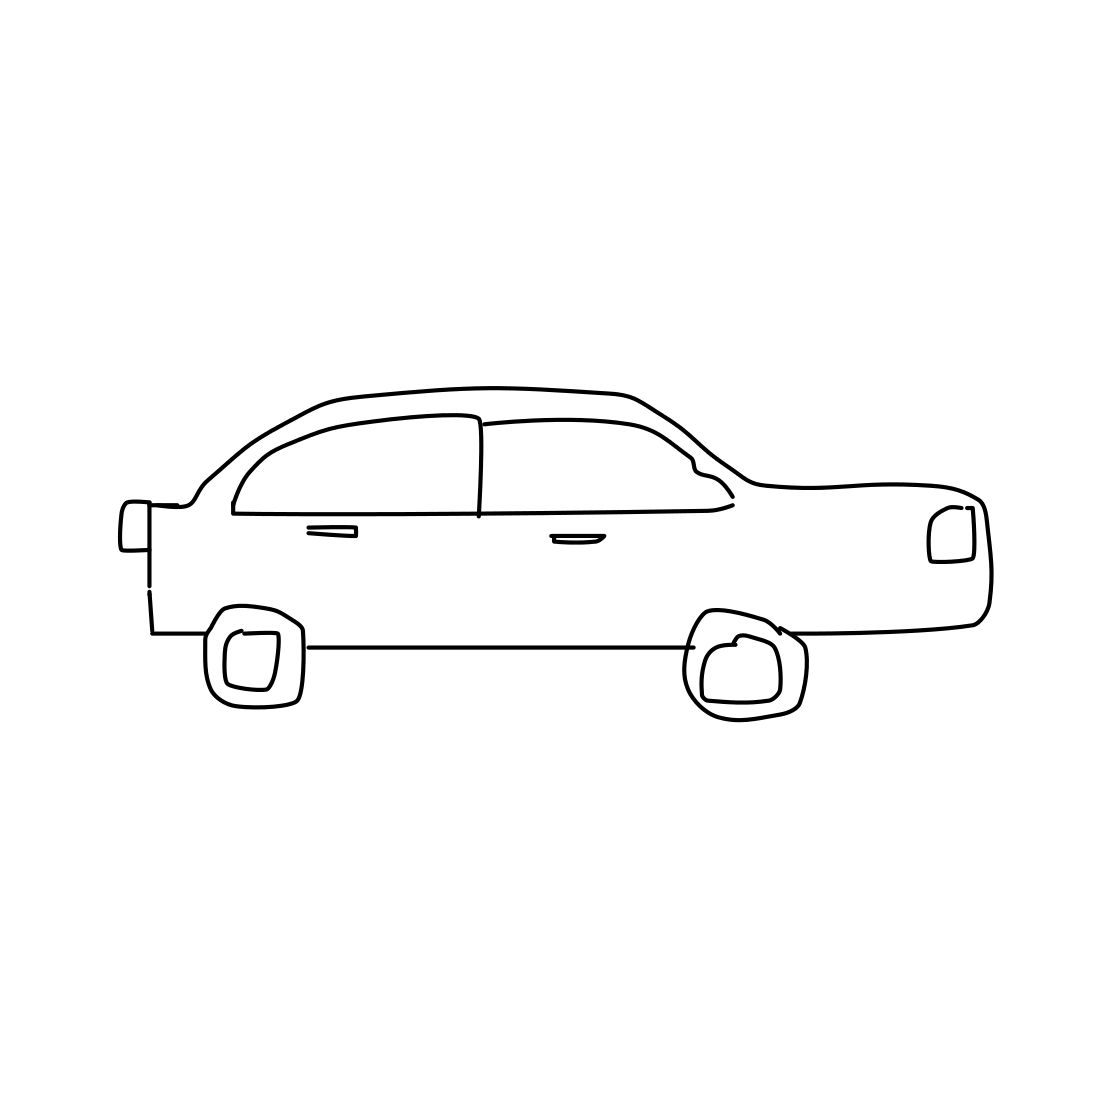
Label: car (sedan)